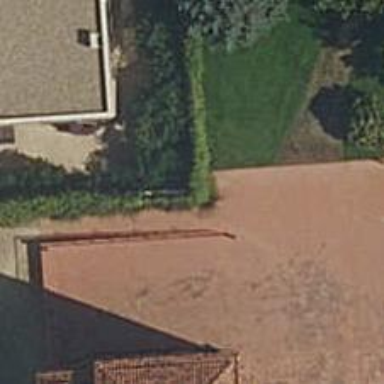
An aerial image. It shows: Fence.